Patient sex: M
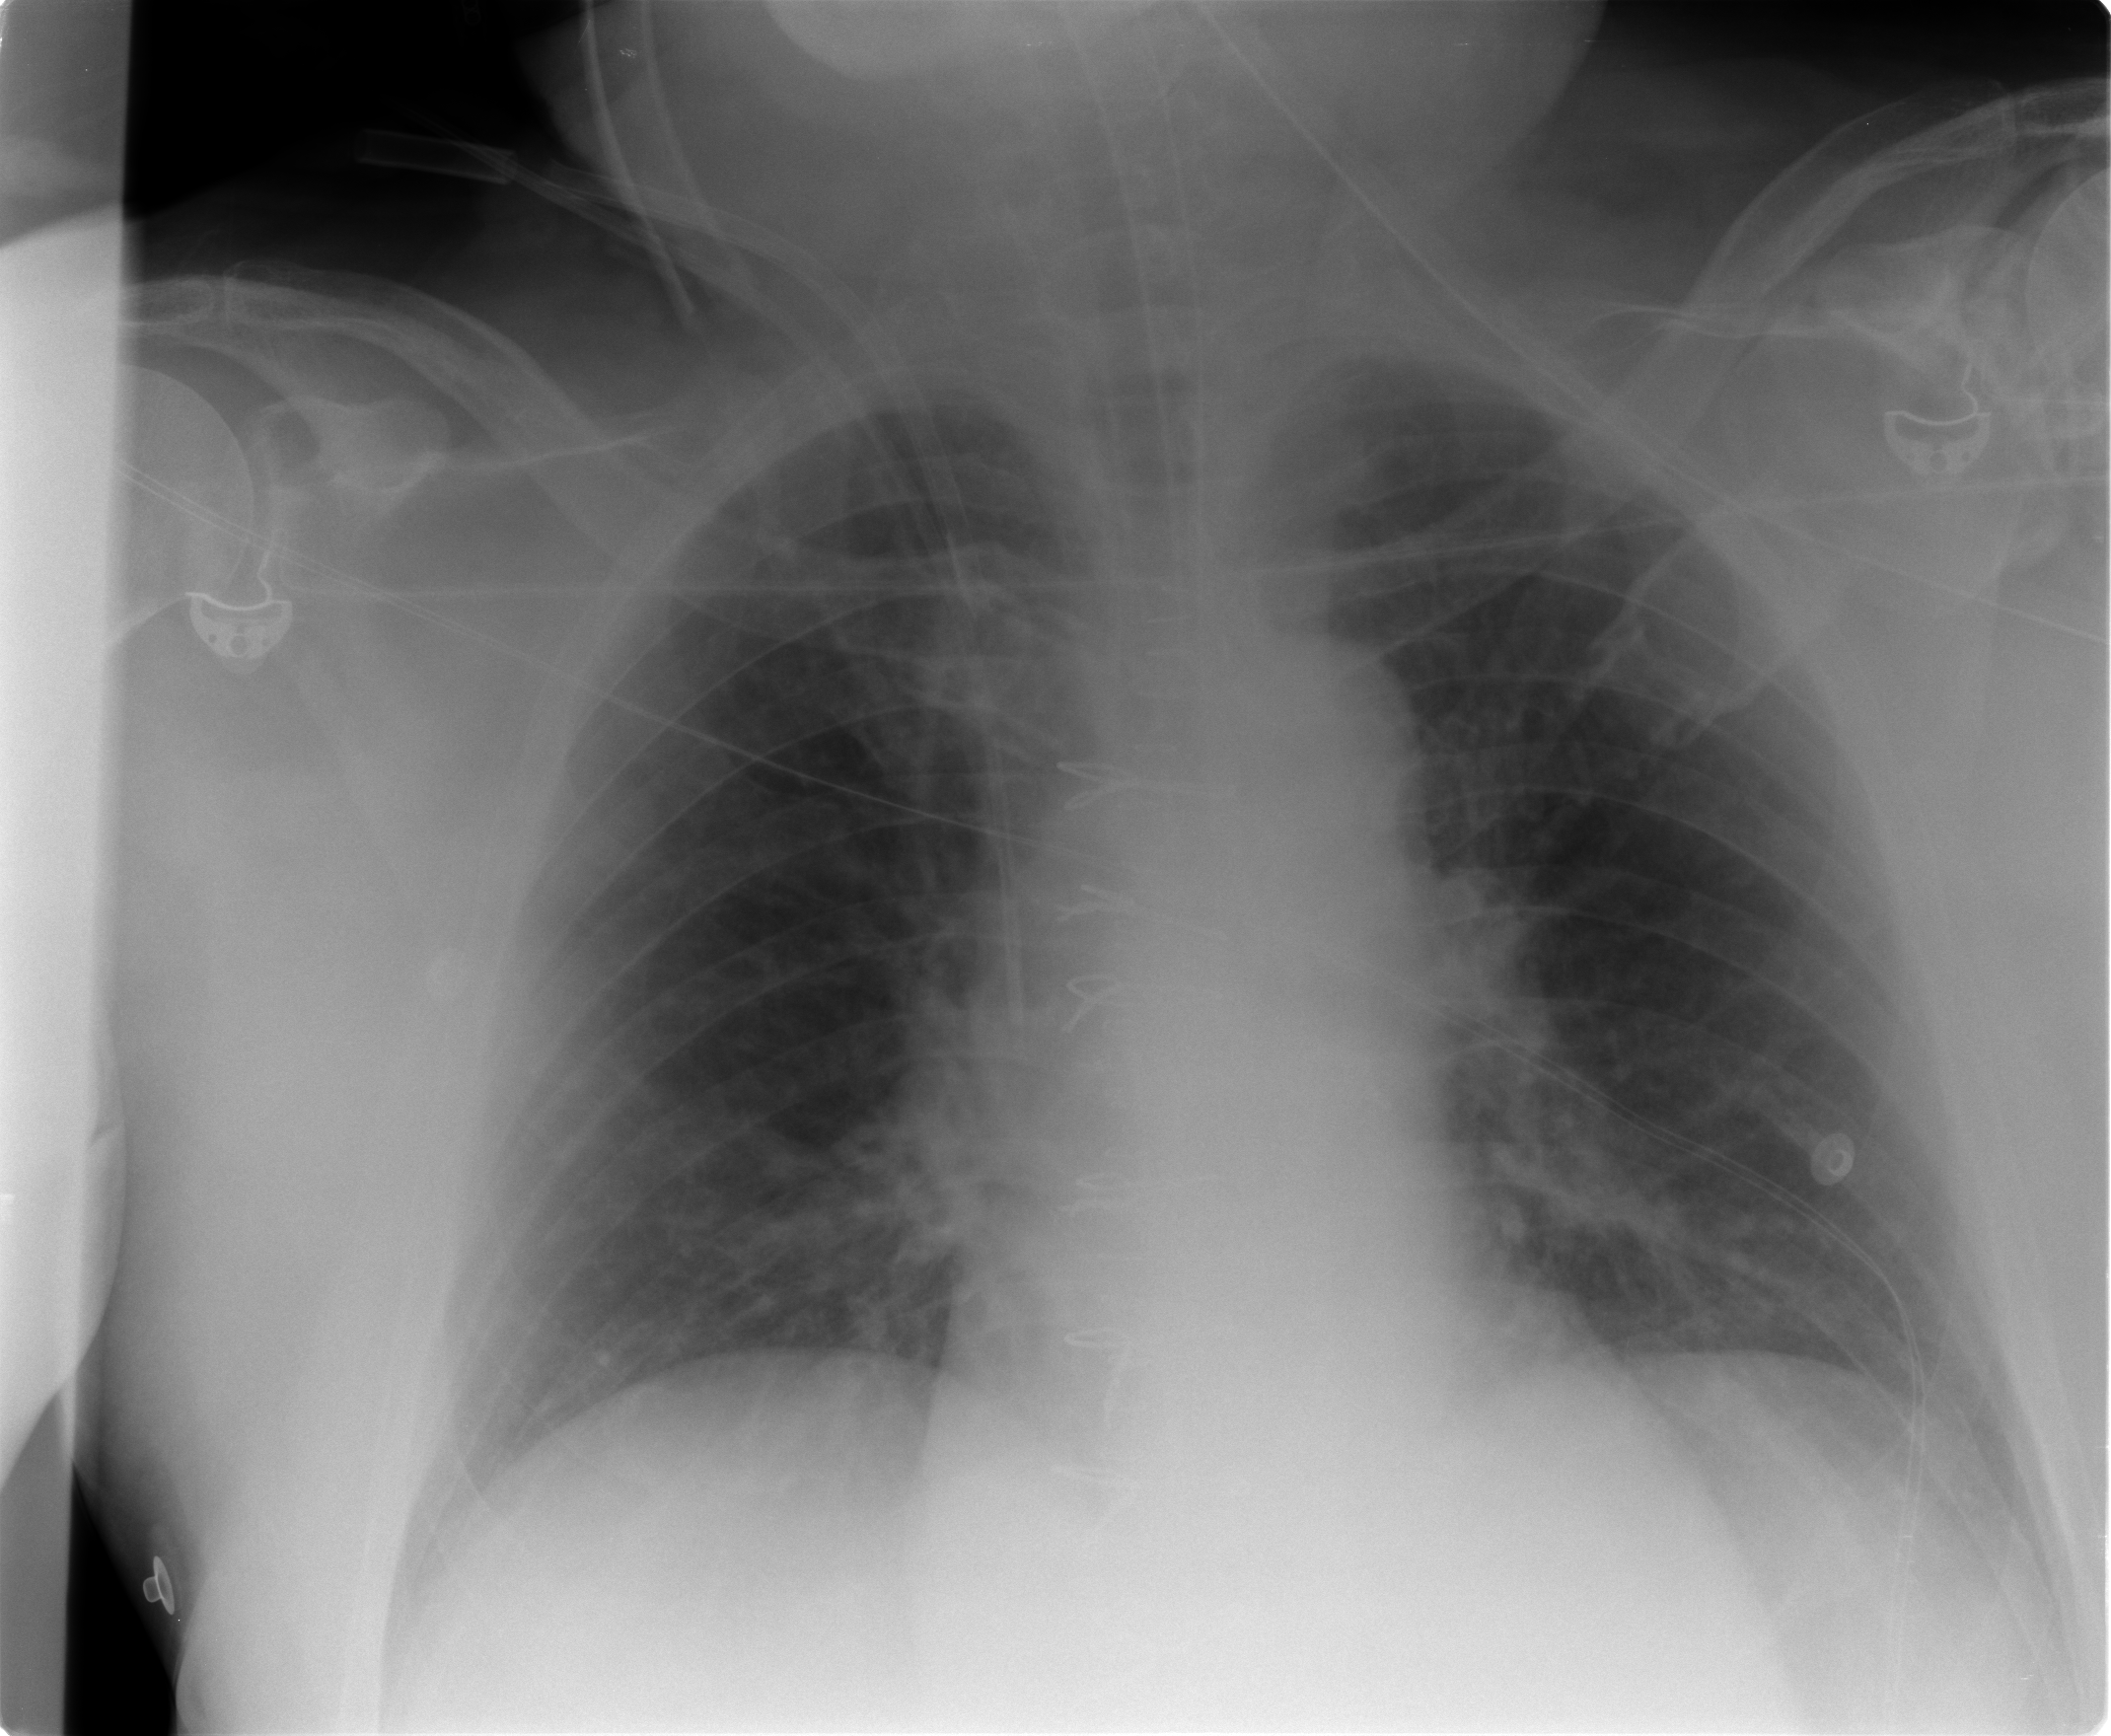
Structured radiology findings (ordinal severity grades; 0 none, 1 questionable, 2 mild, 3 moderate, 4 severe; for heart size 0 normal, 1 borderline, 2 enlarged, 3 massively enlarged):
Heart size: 0
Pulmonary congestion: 0
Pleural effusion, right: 0
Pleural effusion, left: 0
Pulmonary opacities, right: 0
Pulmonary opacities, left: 0
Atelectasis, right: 2
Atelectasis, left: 2